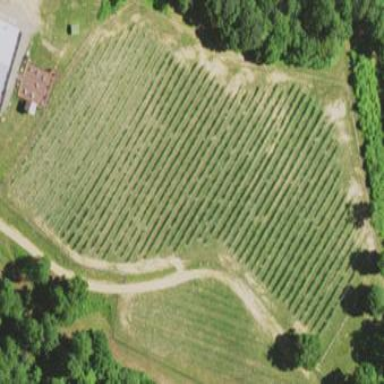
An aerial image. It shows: Beautiful vineyard in the countryside.